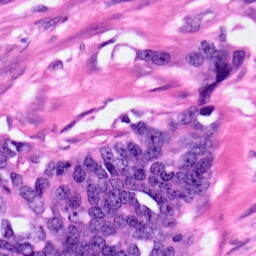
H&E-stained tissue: Pancreatic